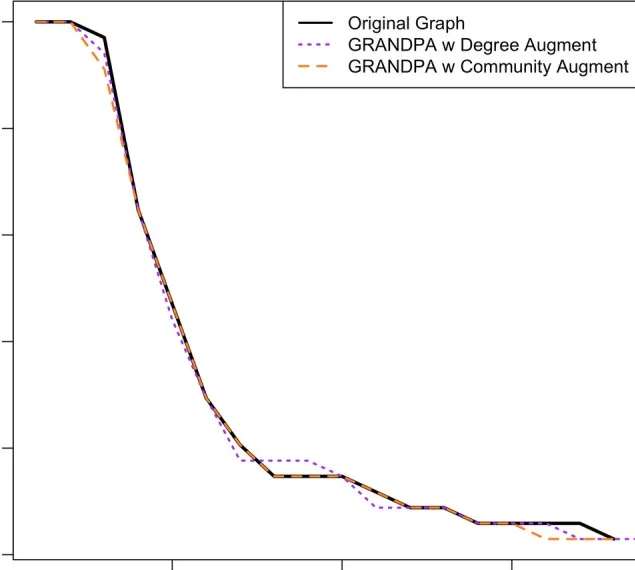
The CCDF of the vertex degree between the original and generated networks for Zachary's Karate Club network (Zachary).
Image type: pathology (fish)